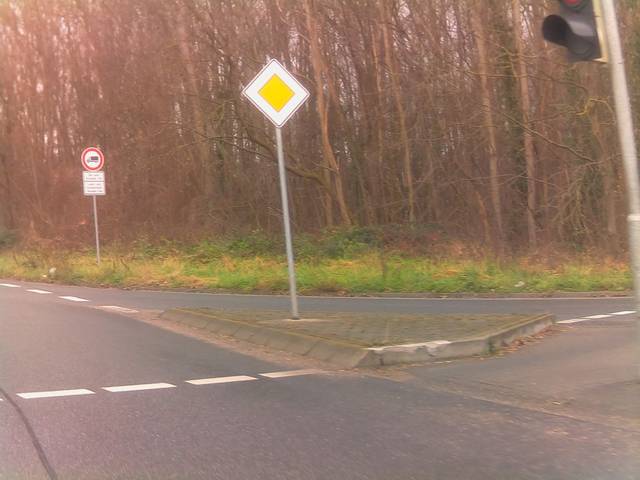
Region: Germany
Coordinates: 49.633, 8.389